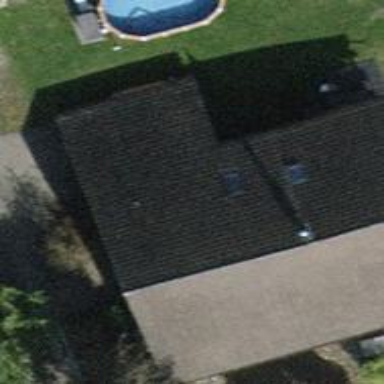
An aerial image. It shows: Small solar photovoltaic generator installed on roof.